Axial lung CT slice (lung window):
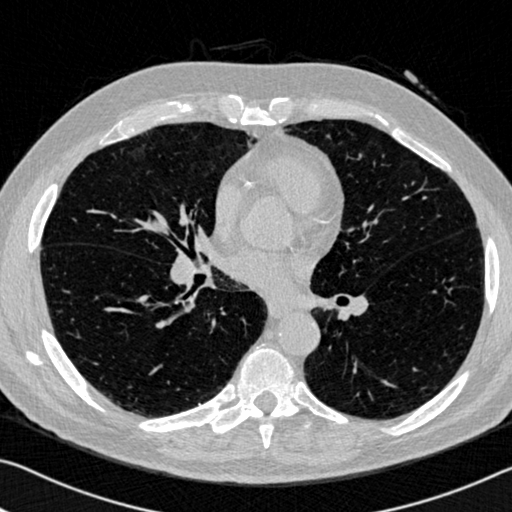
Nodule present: no